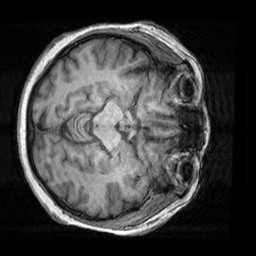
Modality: T1w
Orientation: axial
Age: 60
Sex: female
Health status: healthy
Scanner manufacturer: siemens
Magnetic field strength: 3 T
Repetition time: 2.3 s
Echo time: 0.00303 s